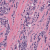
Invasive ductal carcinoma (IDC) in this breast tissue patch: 1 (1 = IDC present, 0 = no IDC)